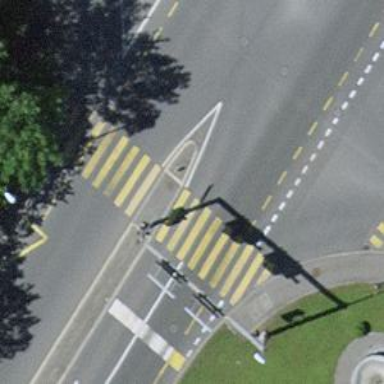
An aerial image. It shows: Primary asphalt road with soft lane designated as cycleway on the left side.